Field crop: tomato
Growth stage: 2
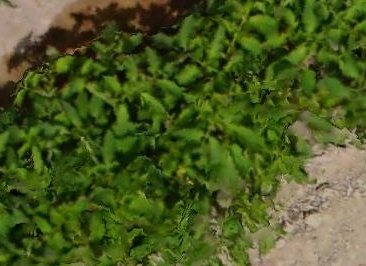
Species: tomato